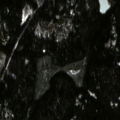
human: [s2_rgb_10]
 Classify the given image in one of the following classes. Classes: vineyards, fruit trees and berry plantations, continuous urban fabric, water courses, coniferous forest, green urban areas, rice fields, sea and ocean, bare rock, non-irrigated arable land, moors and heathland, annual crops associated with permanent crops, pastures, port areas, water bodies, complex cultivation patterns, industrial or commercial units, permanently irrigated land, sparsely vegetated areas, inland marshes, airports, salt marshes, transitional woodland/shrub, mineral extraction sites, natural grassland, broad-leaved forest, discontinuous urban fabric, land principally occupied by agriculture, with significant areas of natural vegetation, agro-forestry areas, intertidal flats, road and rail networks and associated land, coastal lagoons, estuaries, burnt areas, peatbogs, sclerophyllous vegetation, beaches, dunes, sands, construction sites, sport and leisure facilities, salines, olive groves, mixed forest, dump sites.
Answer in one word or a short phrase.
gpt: coniferous forest, mixed forest